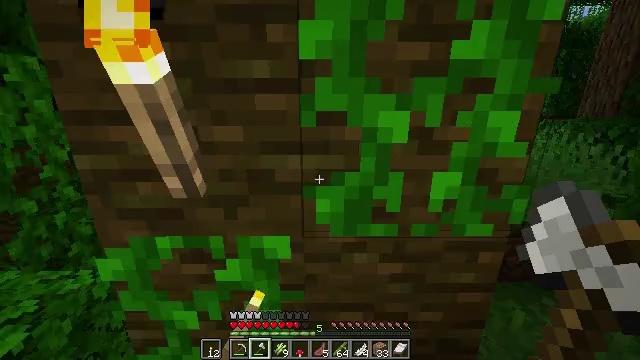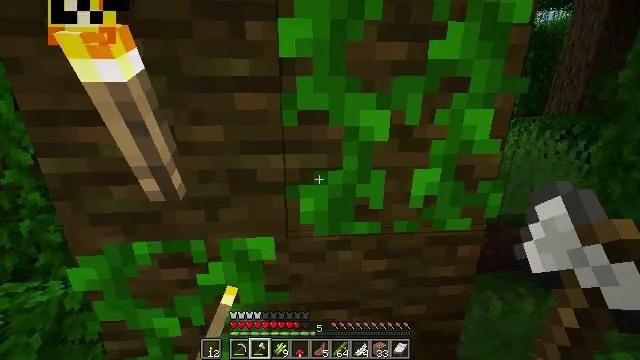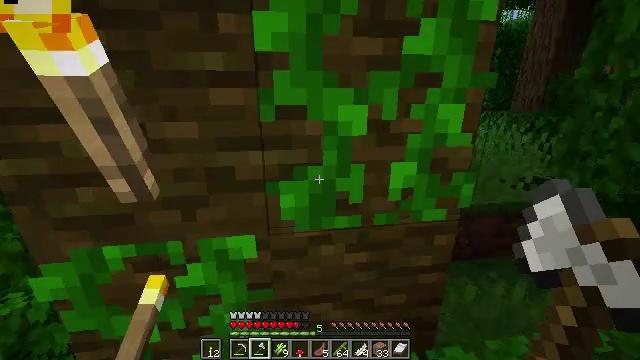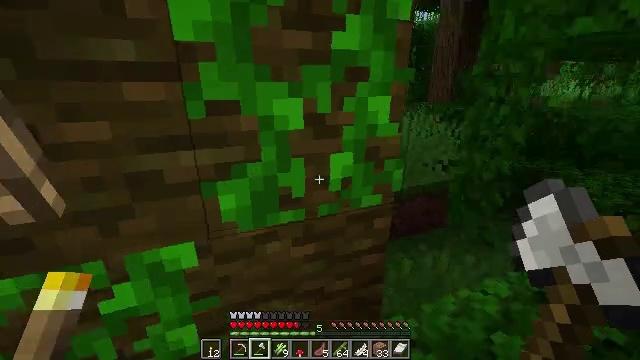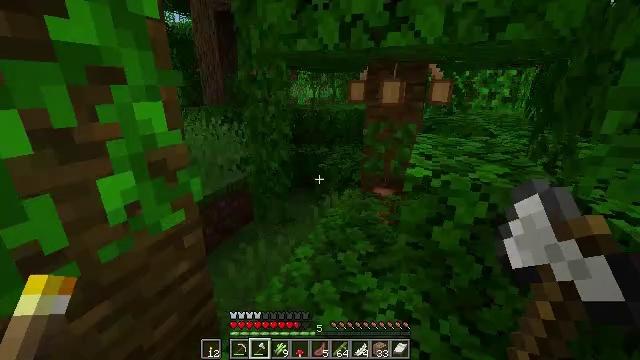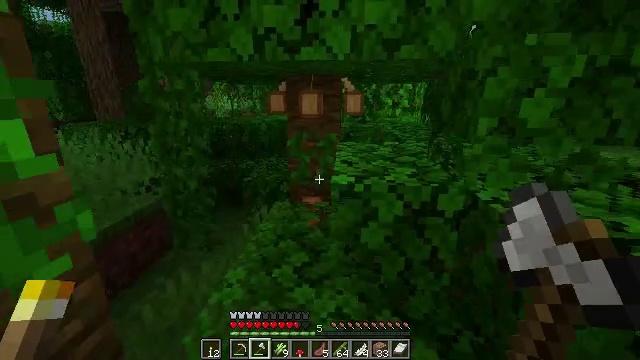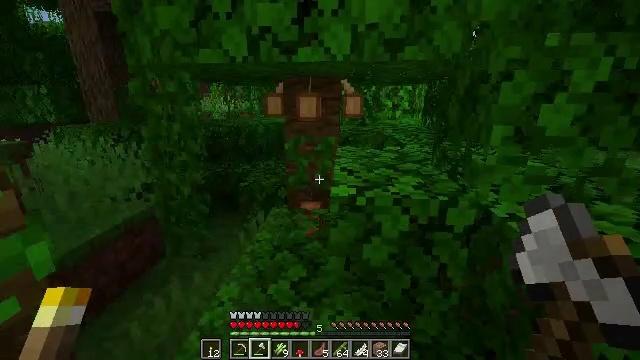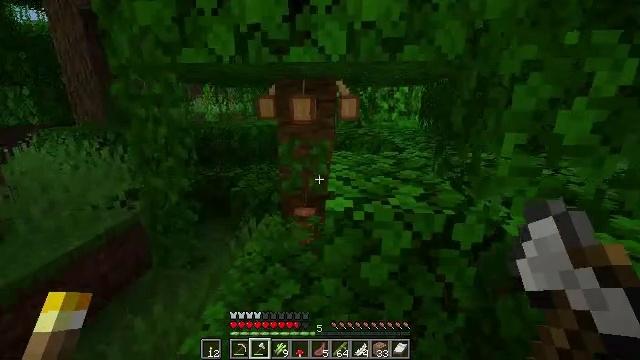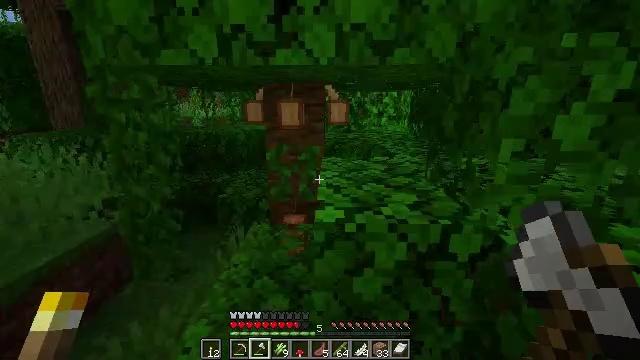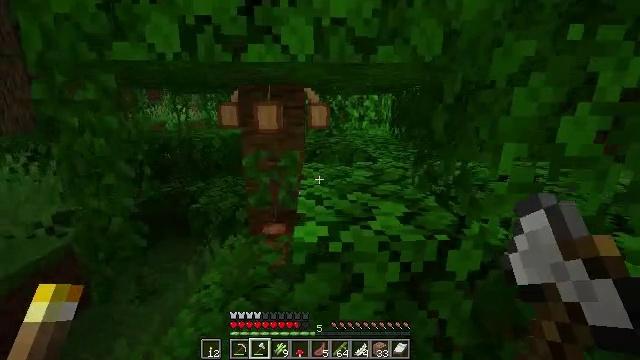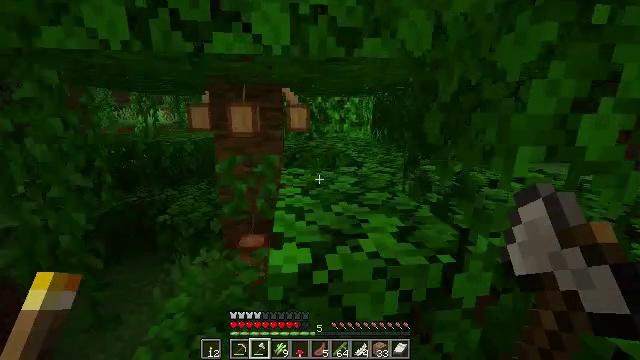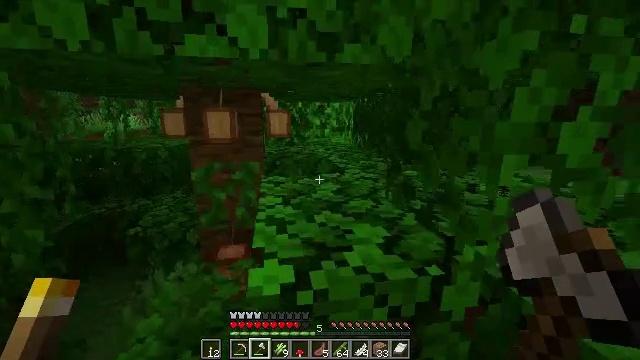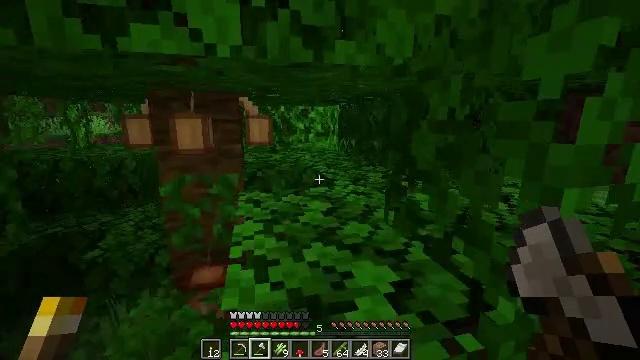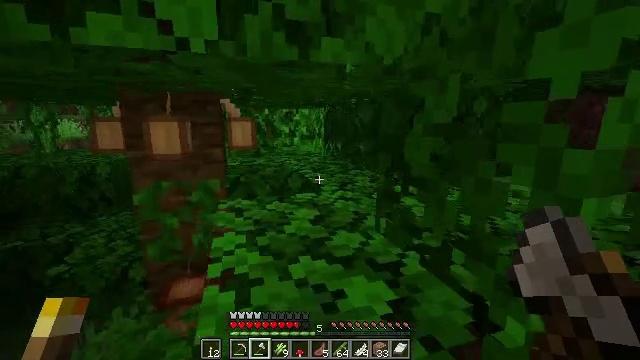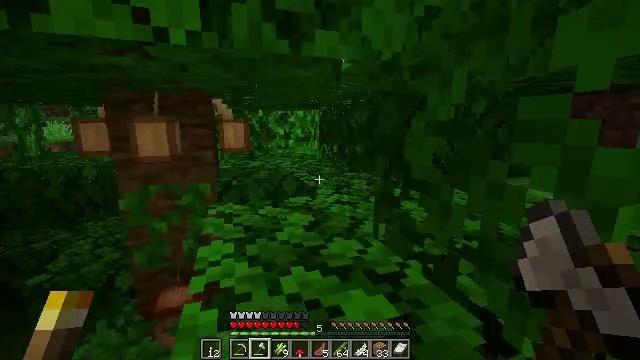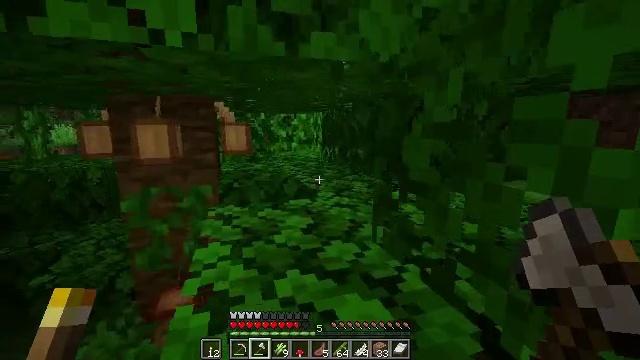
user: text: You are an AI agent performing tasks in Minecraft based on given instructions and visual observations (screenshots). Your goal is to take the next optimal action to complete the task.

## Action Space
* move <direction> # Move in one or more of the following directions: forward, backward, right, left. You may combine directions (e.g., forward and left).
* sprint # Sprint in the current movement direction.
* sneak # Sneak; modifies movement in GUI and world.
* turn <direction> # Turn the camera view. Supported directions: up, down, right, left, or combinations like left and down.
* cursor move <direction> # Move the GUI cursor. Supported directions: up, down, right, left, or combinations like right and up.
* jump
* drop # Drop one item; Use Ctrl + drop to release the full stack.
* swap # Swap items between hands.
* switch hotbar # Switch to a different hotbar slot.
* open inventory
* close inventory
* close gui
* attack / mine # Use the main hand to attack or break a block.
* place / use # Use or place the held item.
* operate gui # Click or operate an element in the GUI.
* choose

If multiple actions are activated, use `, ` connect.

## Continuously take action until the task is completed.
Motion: motion action
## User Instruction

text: Retrieve vines from walls or cliffs.
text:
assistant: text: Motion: turn right
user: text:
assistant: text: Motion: turn right
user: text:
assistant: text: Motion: turn right and down
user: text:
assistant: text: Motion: turn right
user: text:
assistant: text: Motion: move forward, turn right and up
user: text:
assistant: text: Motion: move forward
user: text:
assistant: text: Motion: move forward, turn right
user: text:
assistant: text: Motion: move forward, turn right
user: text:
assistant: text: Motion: move forward, turn right
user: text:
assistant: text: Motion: move forward, turn right
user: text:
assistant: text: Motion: move forward, turn right and up
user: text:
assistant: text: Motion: move forward, turn right
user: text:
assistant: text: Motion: move forward, turn right
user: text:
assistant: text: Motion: move forward
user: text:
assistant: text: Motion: move forward
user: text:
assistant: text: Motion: move forward, turn left
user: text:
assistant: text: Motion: move forward, turn left
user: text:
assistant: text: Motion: move forward, attack / mine
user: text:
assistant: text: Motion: move forward, attack / mine
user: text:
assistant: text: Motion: move forward, turn left, attack / mine
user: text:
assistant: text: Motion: move forward, turn left, attack / mine
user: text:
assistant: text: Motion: attack / mine
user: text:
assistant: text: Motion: attack / mine
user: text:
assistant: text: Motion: attack / mine
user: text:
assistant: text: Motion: attack / mine